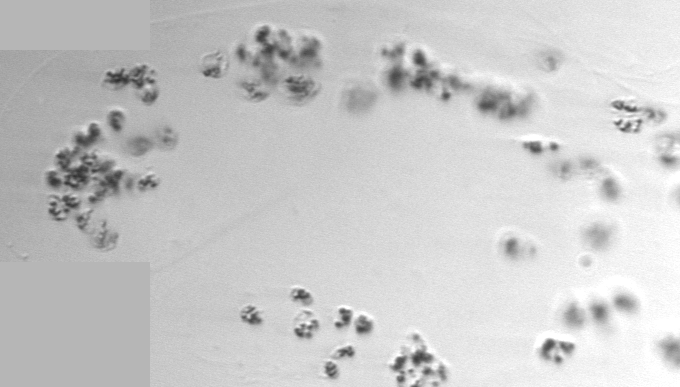
Label: Phaeocystis